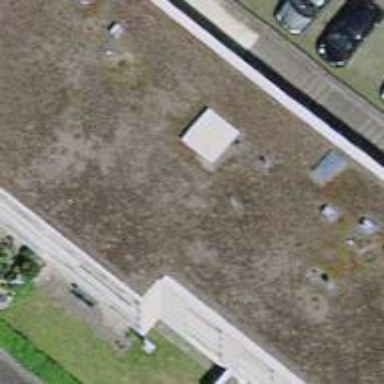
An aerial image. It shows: Apartment building with flat roof.